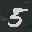
Label: 5